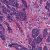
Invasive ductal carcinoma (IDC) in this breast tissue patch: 0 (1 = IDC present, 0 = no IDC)